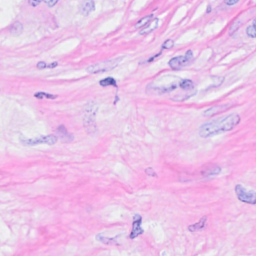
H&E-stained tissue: Breast